Question: In Apache, we can add the description of file by adding the following(similar) in file '/etc/apache2/mods-available':
'''
AddDescription "your message" filepath with respect to your shared directory
'''
But how can we set the 'font color' of the '"your message"' in description. For example take a look of following image:

I want the text under rectangular region with font color red. How can we do this ?
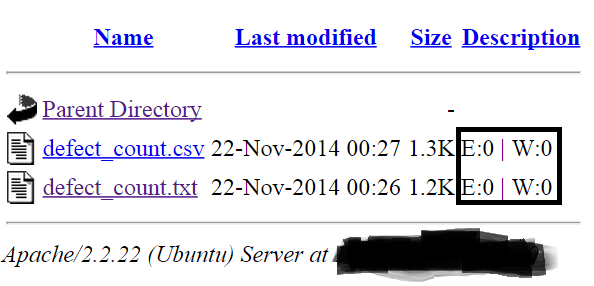
Answer: You can do this by adding HTML message with the apache AddDescription directive. Quote from the apache documentation:
> Descriptive text defined with AddDescription may contain HTML markup,
such as tags and character entities. If the width of the description
column should happen to truncate a tagged element (such as cutting off
the end of a bolded phrase), the results may affect the rest of the
directory listing.
Example:
'''
AddDescription "<p style='color: red;'>My Message</p>" /path/to/file/or/directory
'''
This should work in apache 2.2 and 2.4. To read more about the mod_autoindex visit the apache docs:
<URL>